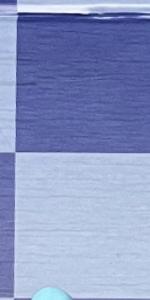
Label: Empty